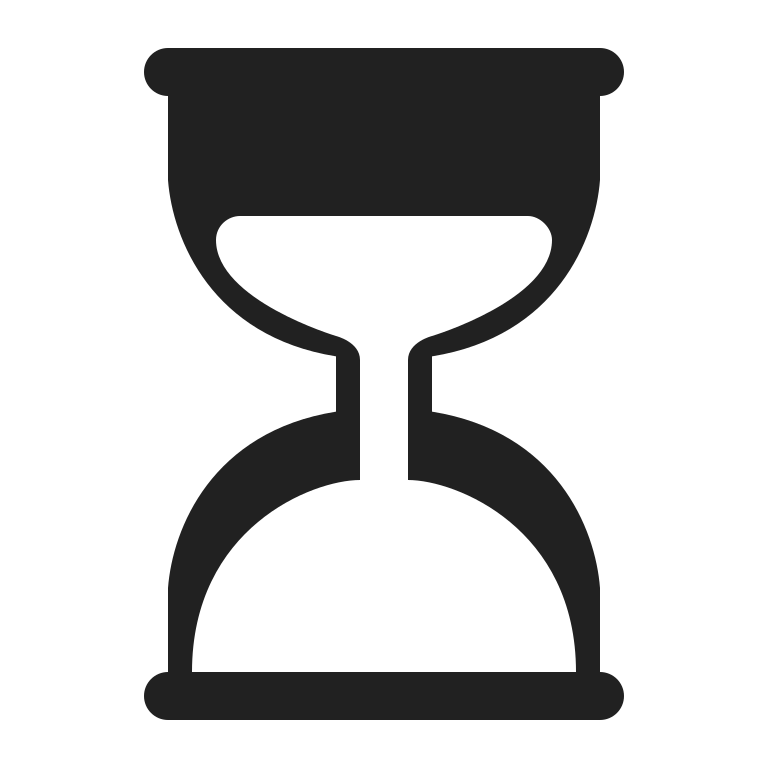
hourglass done high contrast